Question: I need to keep in a collection and access them via .
The following example works but only if I know the size of the matrix , since an array is used.
'Dictionary<>, Tuple<>, KeyValuePair<>'

'''
using System;
using System.Windows;
using System.Windows.Controls;
namespace TestDoubarray
{
public partial class Window1 : Window
{
public Window1()
{
InitializeComponent();
CheckBox[,] checkBoxes = new CheckBox[10, 10];
for (int x = 0; x < 10; x++)
{
for (int y = 0; y < 10; y++)
{
CheckBox cb = new CheckBox();
cb.Tag = String.Format("x={0}/y={1}", x, y);
checkBoxes[x,y] = cb;
}
}
CheckBox cbOut = checkBoxes[4, 8];
Message.Text = cbOut.Tag.ToString();
}
}
}
'''
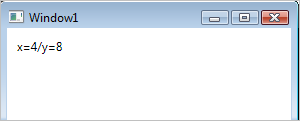
Answer: You can create a struct that holds the coordinates as key and use it in a dictionary.
'''
struct CheckBoxCoord{
public int X{get;set;}
public int Y{get;set;}
}
Dictionary<CheckBoxCoord,CheckBox> m_map=new Dictionary<CheckBoxCoord,CheckBox>();
'''
Look also <URL> if to see how to find them directly.